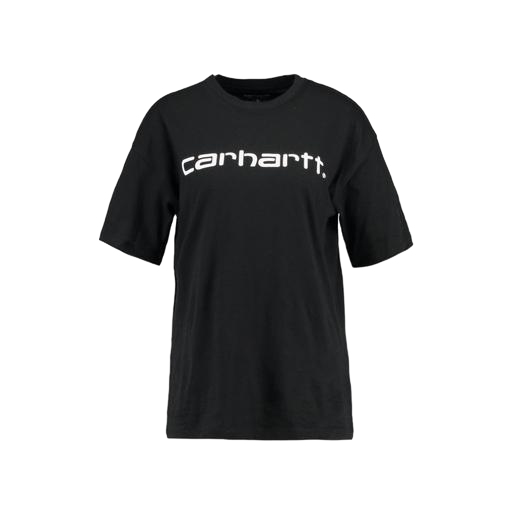
graphic short-sleeve tee, graphic tee shirt, logo-embroidered top, white background